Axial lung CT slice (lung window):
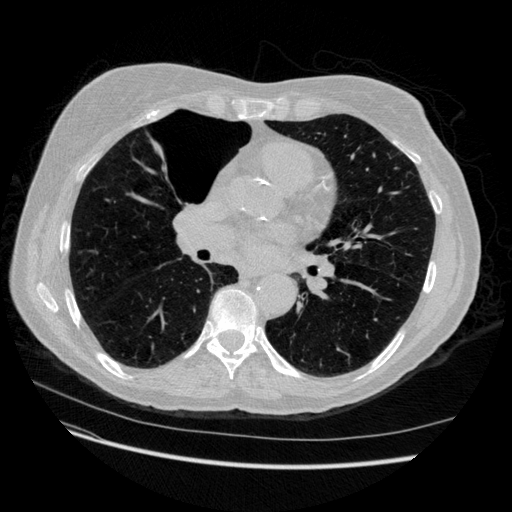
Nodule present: no